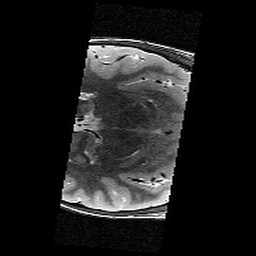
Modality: T2w
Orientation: axial
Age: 11
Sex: female
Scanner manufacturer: siemens
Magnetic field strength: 3 T
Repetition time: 9.23 s
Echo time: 0.067 s